Current action and preconditions to check: trajectory_clear

Your task: For each precondition in the list above, predict whether it will hold at this action.

Consider the current scene as observed from the mobile robot's camera, and analyze the predicted future states of all dynamic agents (e.g., people, animals, vehicles, or any moving entities) within the NEXT SECOND.

IMPORTANT: Only answer "very likely" if you are absolutely certain—based on strong, clear evidence—that a dynamic agent will violate the precondition in the predicted future state. Do NOT answer "very likely" for unlikely, ambiguous, or low-probability risks.

Ask yourself for each precondition: Is there a high probability, with clear and convincing evidence, that the predicted future states of any dynamic agent will interfere with the predicted future state of the currently executing action within the NEXT SECOND, causing that precondition to fail?

Assess the risk level based on these predictions. Use "likely" or "very likely" if motions create a clear risk of interference.

Use "neutral" or "improbable" if agents are nearby but their predicted paths are clearly diverging or non-conflicting.

Failure Risk Categories: "very improbable", "improbable", "neutral", "likely", "very likely"

Answer Format: Output ONLY the probability_of_failure value from these categories: "very improbable", "improbable", "neutral", "likely", "very likely"

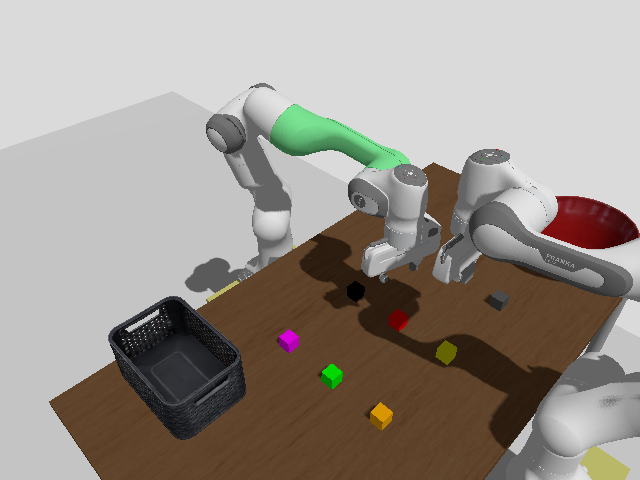

Answer: likely